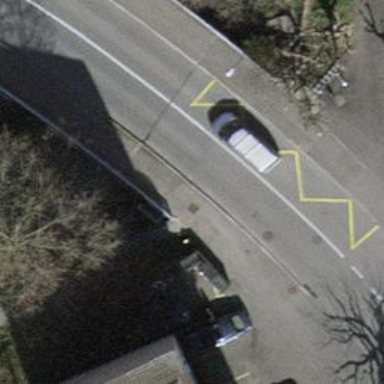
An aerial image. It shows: Set of steps on the road.